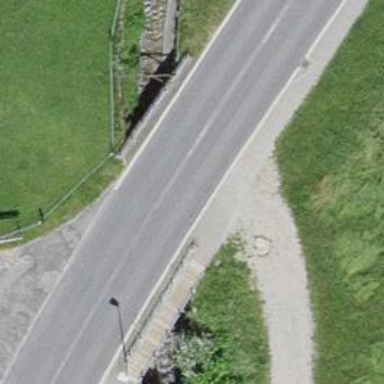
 featuring lane markings. The road is on bridge."